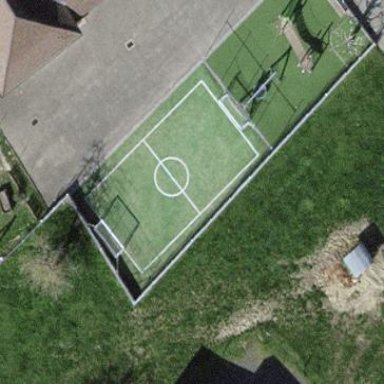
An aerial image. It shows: Soccer pitch designated for leisure and sports activities.